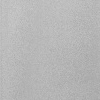
Atmospheric dust classification: dusty